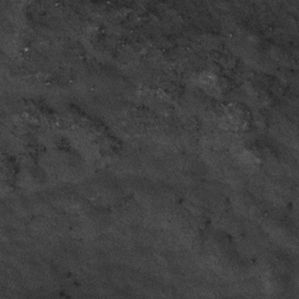
Label: frost